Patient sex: M
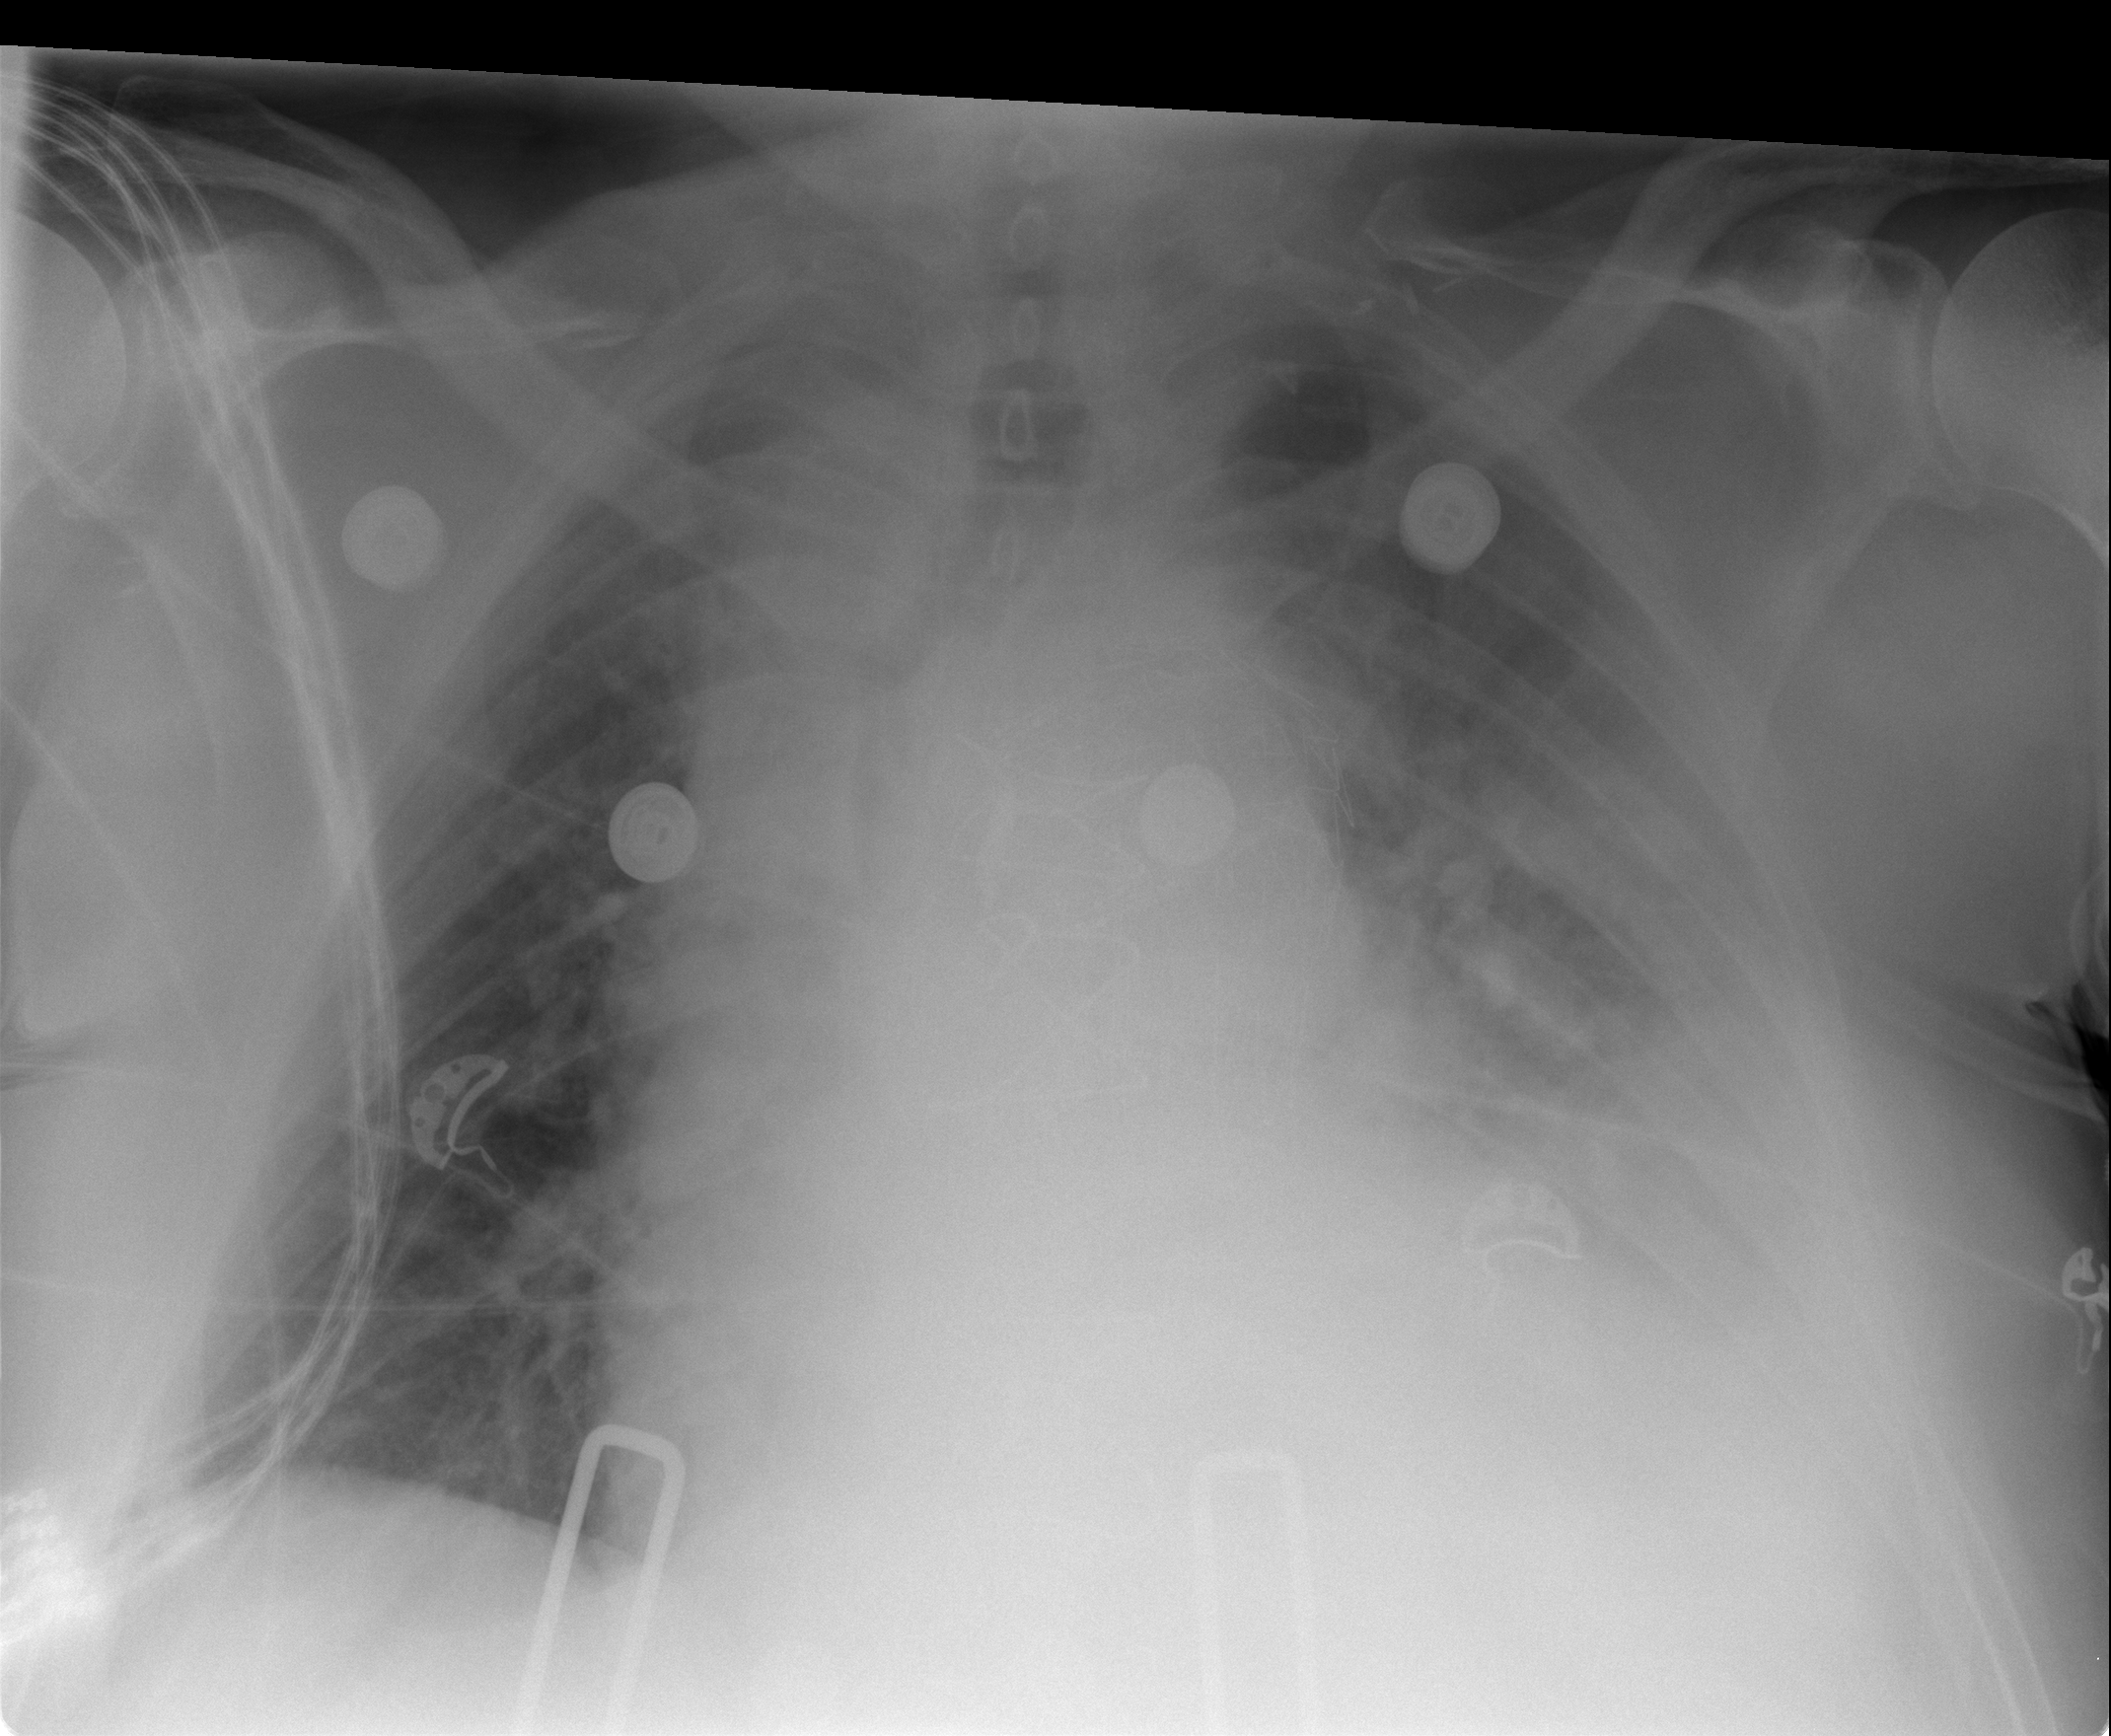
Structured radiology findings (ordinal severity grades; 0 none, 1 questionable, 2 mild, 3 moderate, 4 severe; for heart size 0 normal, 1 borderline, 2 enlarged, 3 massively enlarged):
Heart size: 3
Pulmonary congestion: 2
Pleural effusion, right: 0
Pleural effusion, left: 3
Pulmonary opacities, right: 0
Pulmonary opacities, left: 1
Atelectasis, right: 0
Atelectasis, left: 3